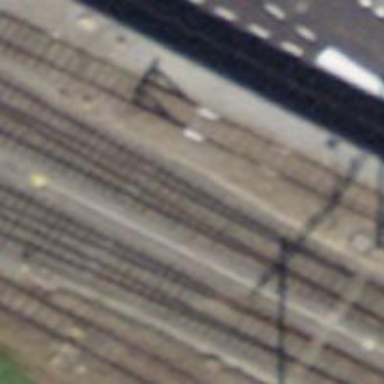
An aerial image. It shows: Railway track with electrified contact lines. This is siding track.